Question: So I'm learning vue.js and vsCode is giving me this red dot on my code, the code is running perfectly fine and other editors such as atom is giving me no errors. What is that red dot for?

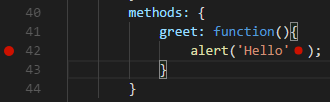
Answer: It's a breakpoint (used for debugging). You can read about it <URL>.